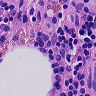
Metastatic tissue present: no